Field crop: tomato
Growth stage: 1
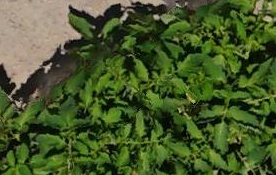
Species: tomato